Aerial crown-view tile of a tropical tree (Barro Colorado Island, Panama), acquired 20240813:
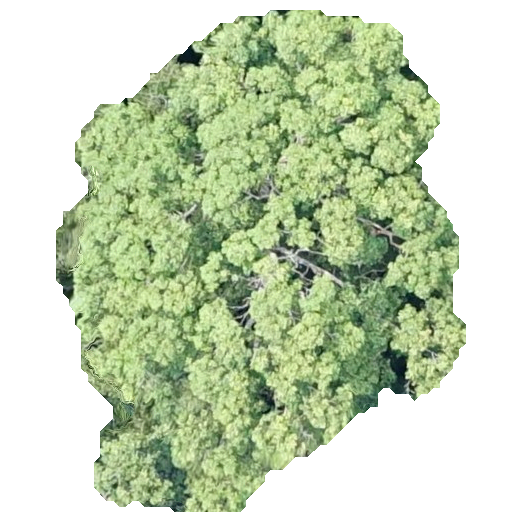
Species: Ocotea leptobotra
GBIF accepted scientific name: Ocotea leptobotra
Crown area: 227.421 m²